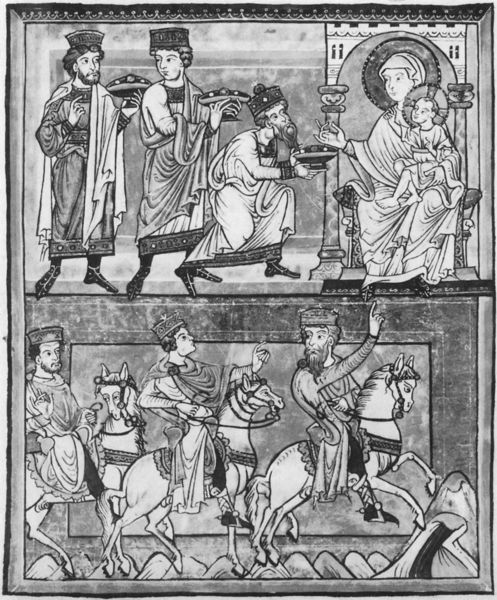
Titel: Speyrer Dom-Evangelistar
Institution: Karlsruhe, Badische Landesbibliothek
Schlagwörter: gemälde, frauen, menschen, hüte, männer, säule, säulen, zeichnung, bart, mütze, bibel, rahmen, gewand, drei, kind, krone, pferd, pferde, reiter, kopfbedeckung, bogen, rundbogen, thron, zeigefinger, foto, buch, stern, illustration, knien, schimmel, buchseite, heiligenschein, jesus, mittelalter, weihrauch, könige, heilige, heilig, maria, madonna, anbetung, gabe, geburt, suche, heiligenscheine, geschenke, reitend, buchmalerei, gaben, bethlehem, hl. drei könige, drei könige, heilige drei könige, myrre, zeigend, heilige könige, illudtration, geschirre